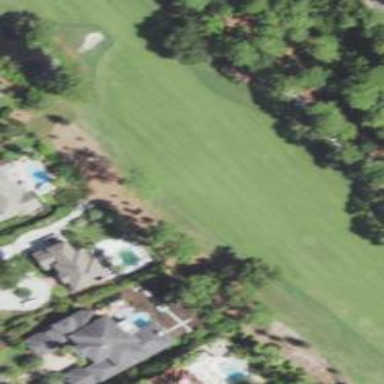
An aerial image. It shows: Grassy area designated as golf fairway.